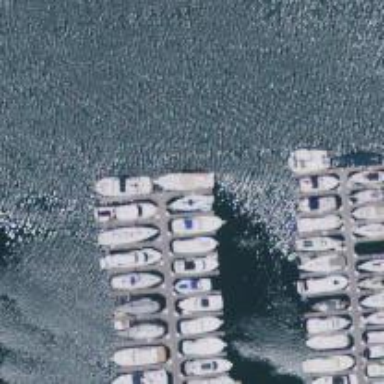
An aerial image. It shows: Dock located along the waterway.